Question: # Details/Scenario:
I am using Delphi XE6 with DevExpress 13.1.4 Components and i have a dxRibbon component.
The keytips that i mean is that F, Y1, Y2, Y3... 1, 2, 3... that shows up when i press alt on the keyboard as you can see below:

# Question:
I want to the KeyTips of my Ribbon(the one that shows up when i press alt on keyboard), i have tried so many ways but i am unable to disable it, how it can be done?
# Limitations:
I cannot modify the source of dxRibbon.pas or rebuild the DevExpress Components.
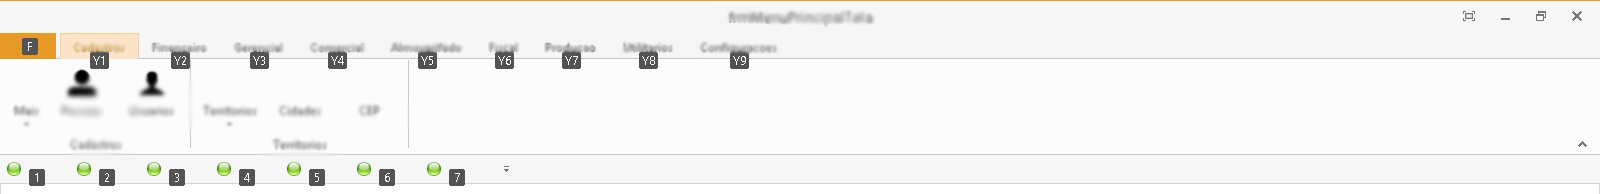
Answer: You have stated the following requirements:
1. Your program must use the DevExpress ribbon.
2. Your program must not modify the DevExpress ribbon.
This <URL> states that the keyboard shortcut tips cannot be disabled.
From which we can conclude that it is not possible to achieve your goals.